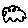
Label: cloud